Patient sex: M
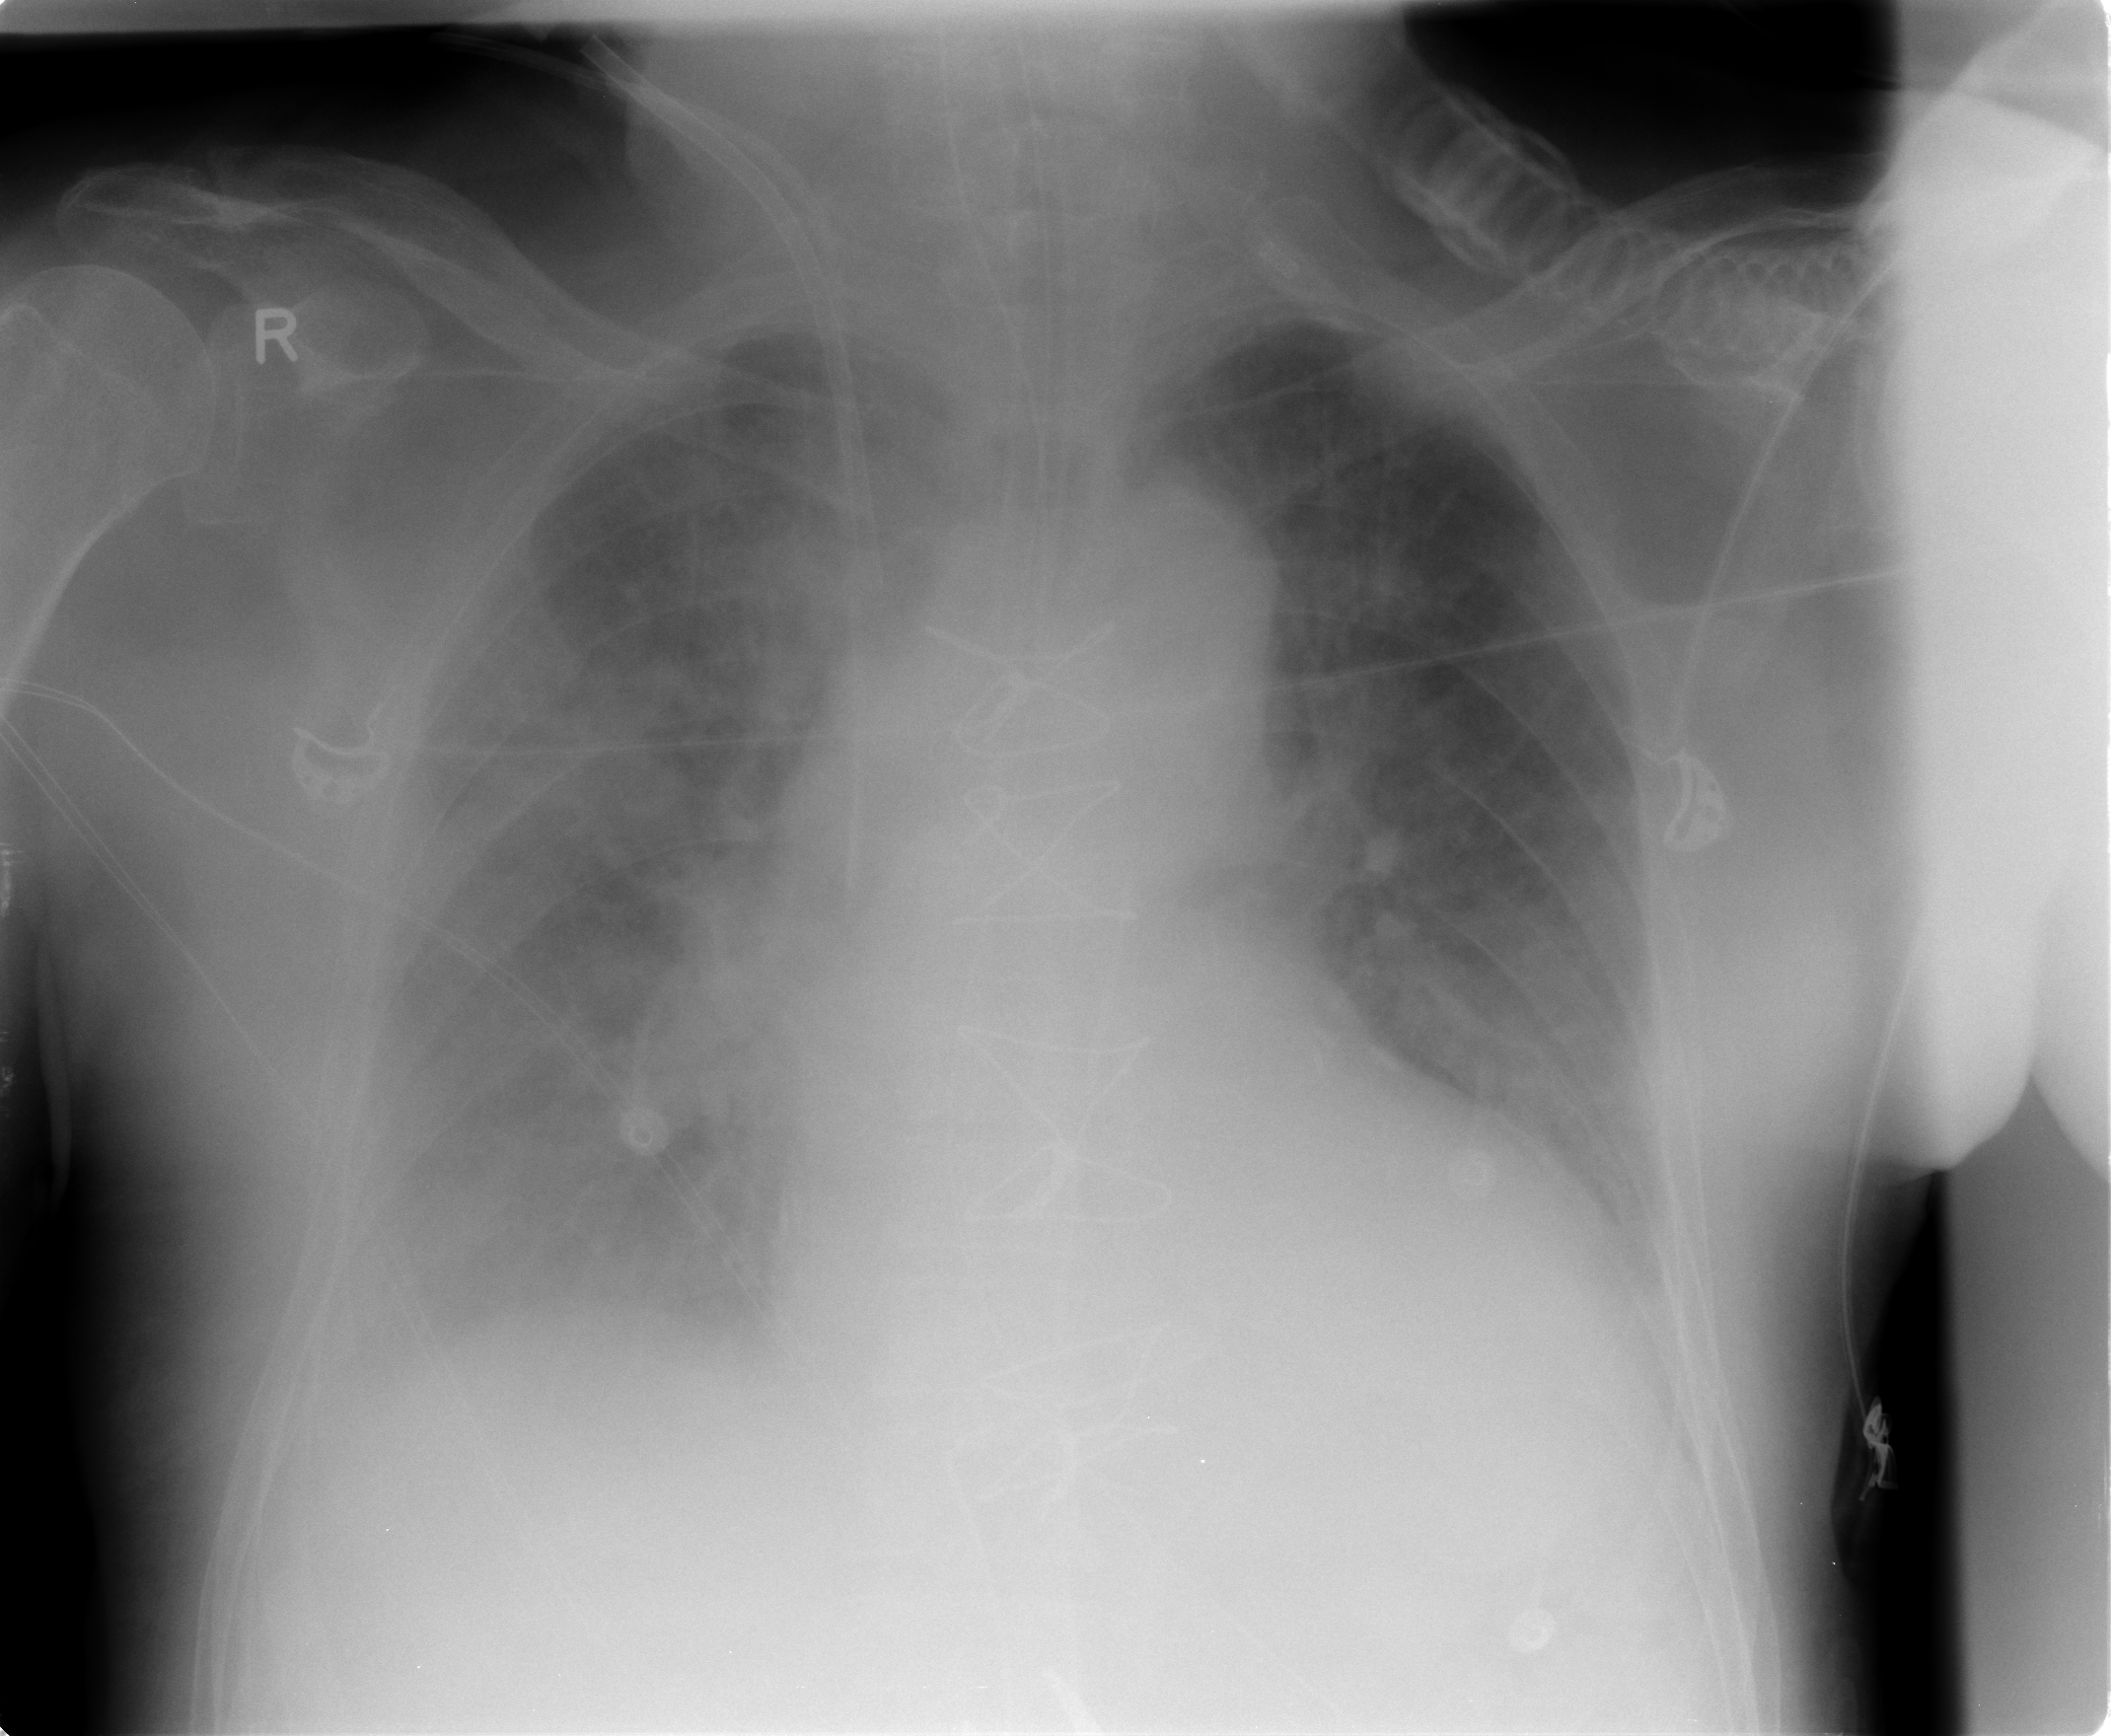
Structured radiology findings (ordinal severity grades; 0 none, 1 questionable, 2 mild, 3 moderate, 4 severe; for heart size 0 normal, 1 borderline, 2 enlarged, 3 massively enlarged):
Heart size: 2
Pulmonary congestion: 2
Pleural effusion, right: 2
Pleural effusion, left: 2
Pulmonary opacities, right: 2
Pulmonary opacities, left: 1
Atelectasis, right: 2
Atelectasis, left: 2